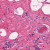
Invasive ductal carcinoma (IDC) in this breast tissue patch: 0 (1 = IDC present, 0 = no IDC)